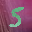
Label: 5